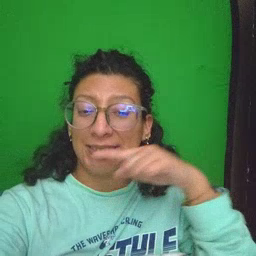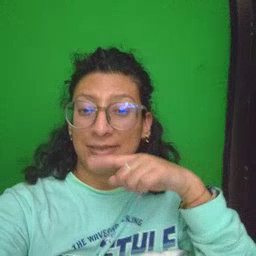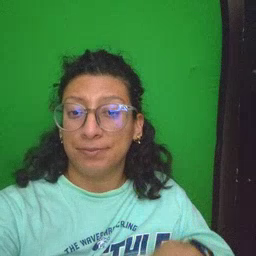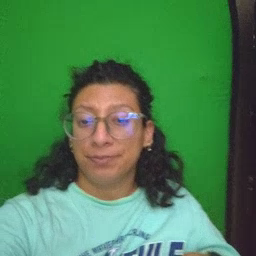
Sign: toothbrush